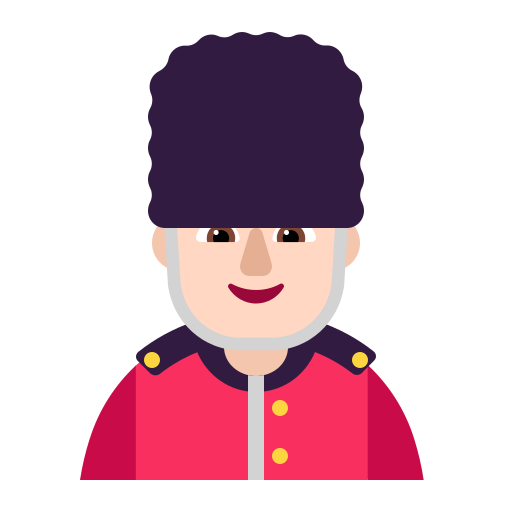
man guard flat light